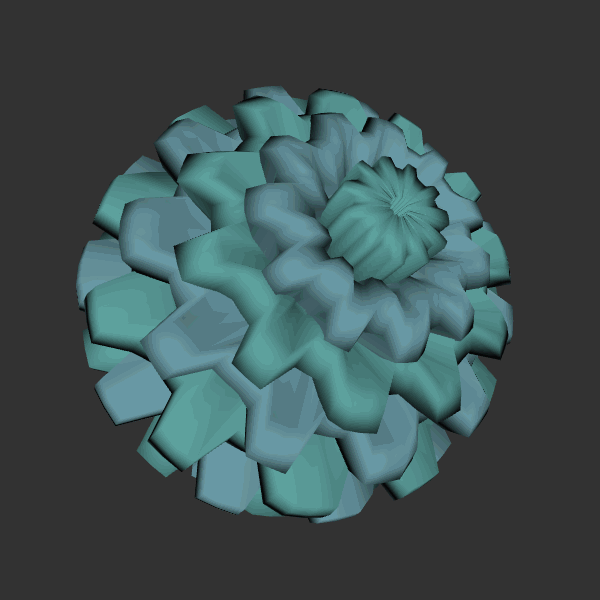
Background: dark